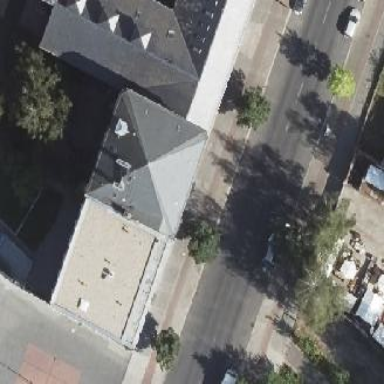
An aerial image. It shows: Residential building with grey pyramidal roof.